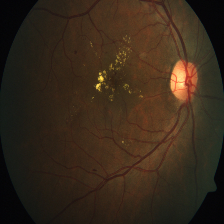
Diabetic retinopathy grade: Severe